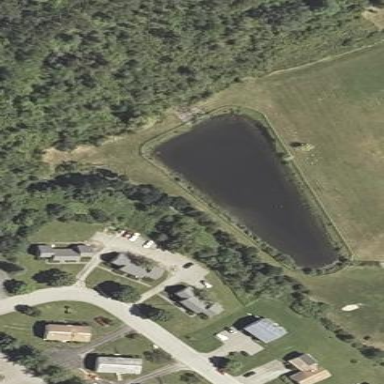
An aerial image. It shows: Reservoir.